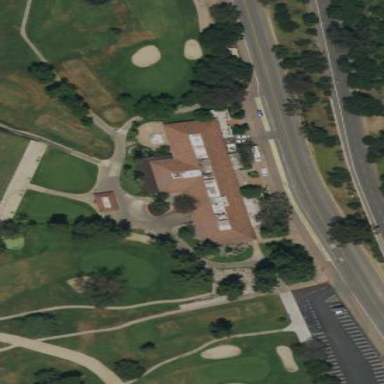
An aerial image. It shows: Restaurant located within clubhouse.